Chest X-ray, PA view. Patient: 19 years old, sex F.
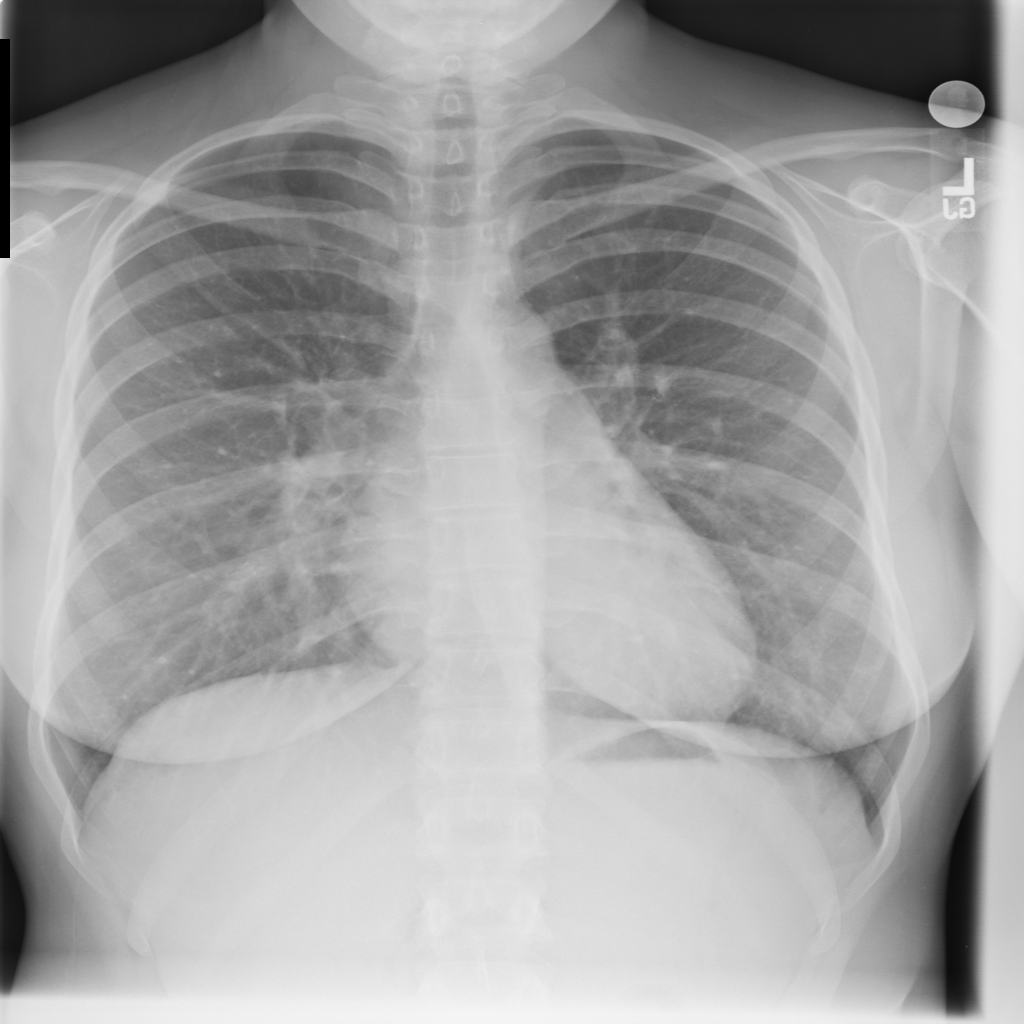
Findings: No Finding